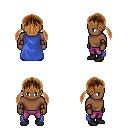
a pixel art fantasy rpg character, male body template, human, dark skin, blue cape, magenta pants, brown twin-tailed hairstyle, cloth bracers, black shoes, four views (front, back, left, right), 2x2 character sprite sheet, small pixel art, hard edges, no anti-aliasing